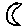
Label: moon